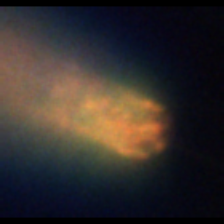
Taxon: Guinardia
Group: Diatoms